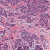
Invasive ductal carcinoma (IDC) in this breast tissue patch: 1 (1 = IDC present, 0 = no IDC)